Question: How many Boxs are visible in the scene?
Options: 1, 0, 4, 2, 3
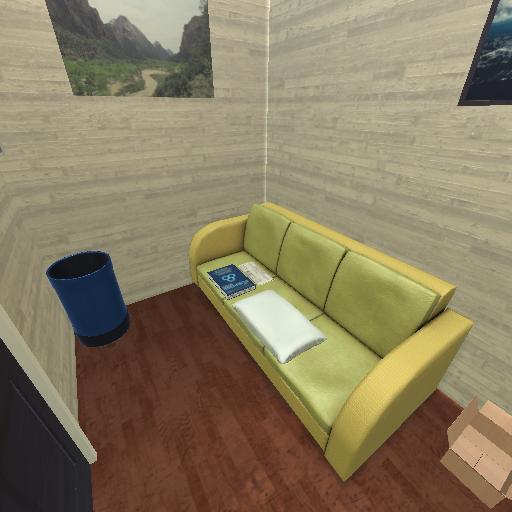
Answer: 1